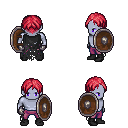
a pixel art fantasy rpg character, male body template, dark elf, purple skin, black tattered cape, magenta pants, ruby red parted hairstyle, metal gloves, black shoes, shield, four views (front, back, left, right), 2x2 character sprite sheet, small pixel art, hard edges, no anti-aliasing